Question: Maven runs on Netbeans just fine. I'm trying to figure out why it doesn't like IntelliJ. I've done some Googling and can't figure out what's wrong. I've read things about specifying a path in my environmental variables, but I have no idea what my "maven install path" is.

I have followed these instructions which are listed on <URL>...
1. Unzip the distribution archive, i.e. apache-maven-3.0.4-bin.zip to the directory you wish to install Maven 3.0.4. These instructions assume you chose C:\Program Files\Apache Software Foundation. The subdirectory apache-maven-3.0.4 will be created from the archive. Add the M2_HOME environment variable by opening up the system properties (WinKey + Pause), selecting the "Advanced" tab, and the "Environment Variables" button, then adding the M2_HOME variable in the user variables with the value C:\Program Files\Apache Software Foundationpache-maven-3.0.4. Be sure to omit any quotation marks around the path even if it contains spaces. Note: For Maven 2.0.9, also be sure that the M2_HOME doesn't have a '' as last character.
2. In the same dialog, add the M2 environment variable in the user variables with the value %M2_HOME%in. Optional: In the same dialog, add the MAVEN_OPTS environment variable in the user variables to specify JVM properties, e.g. the value -Xms256m -Xmx512m. This environment variable can be used to supply extra options to Maven.
3. In the same dialog, update/create the Path environment variable in the user variables and prepend the value %M2% to add Maven available in the command line.
4. In the same dialog, make sure that JAVA_HOME exists in your user variables or in the system variables and it is set to the location of your JDK, e.g. C:\Program Files\Java\jdk1.5.0_02 and that %JAVA_HOME%in is in your Path environment variable.
5. Open a new command prompt (Winkey + R then type cmd) and run mvn --version to verify that it is correctly installed.
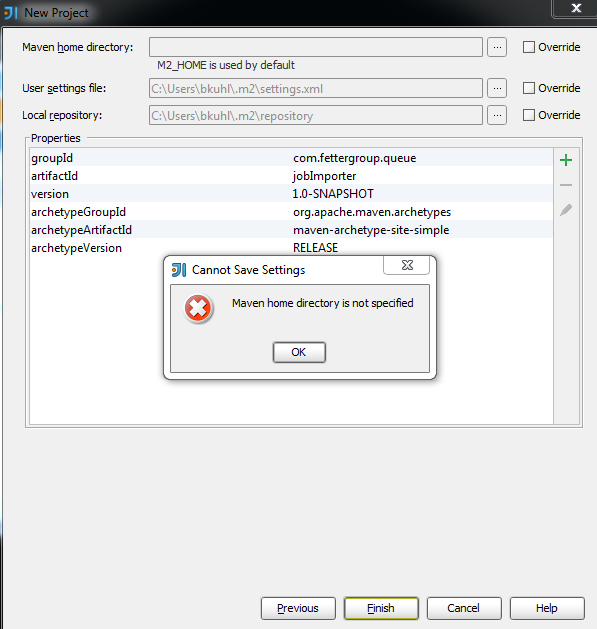
Answer: Turns out I had downloaded the source, not the binary. Once I downloaded the binary it worked fine.